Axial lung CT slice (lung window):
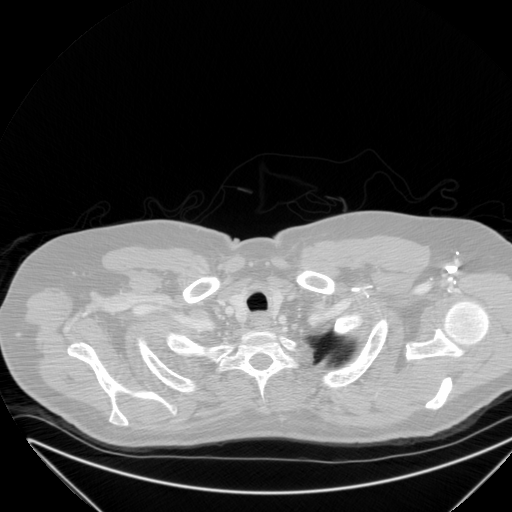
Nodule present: no